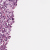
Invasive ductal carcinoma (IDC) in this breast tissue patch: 0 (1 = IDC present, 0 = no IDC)